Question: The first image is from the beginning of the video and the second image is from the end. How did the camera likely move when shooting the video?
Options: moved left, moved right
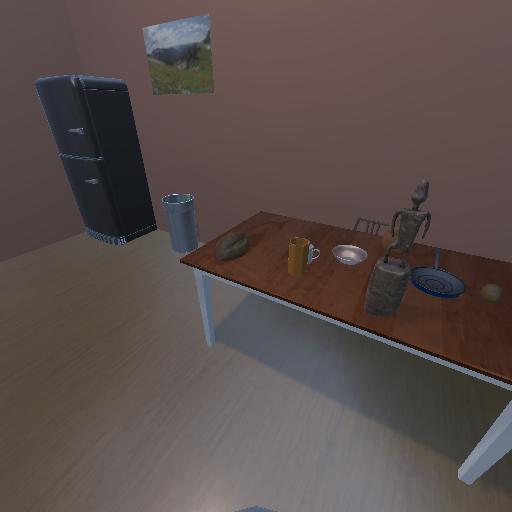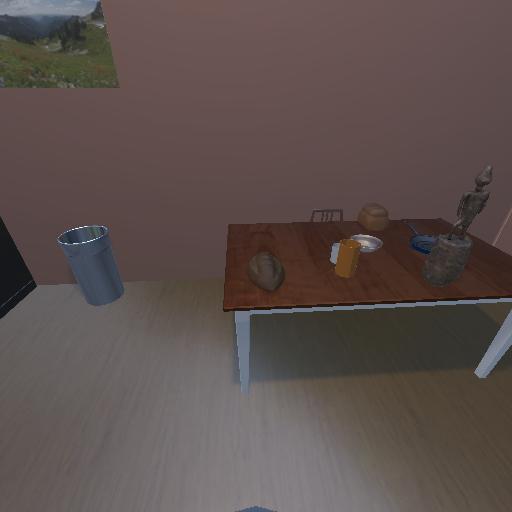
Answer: moved left